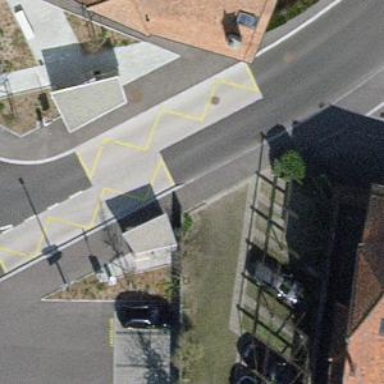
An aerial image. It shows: Bus stop with shelter. It is platform for public transport.